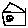
Label: house